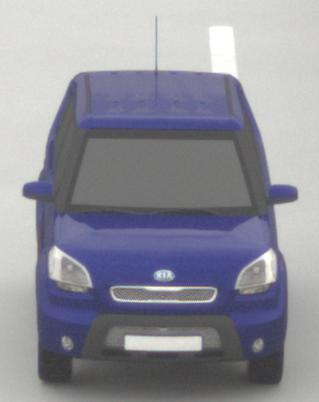
Make: KIA
Model: Soul 1.6
Detailed model: Soul (AM)
Model produced from: 2009/02
Model produced until: 2009/11
Doors: 5
Color: blue
Road condition: dry road
Daytime: morning or afternoon
Contrast: low contrast